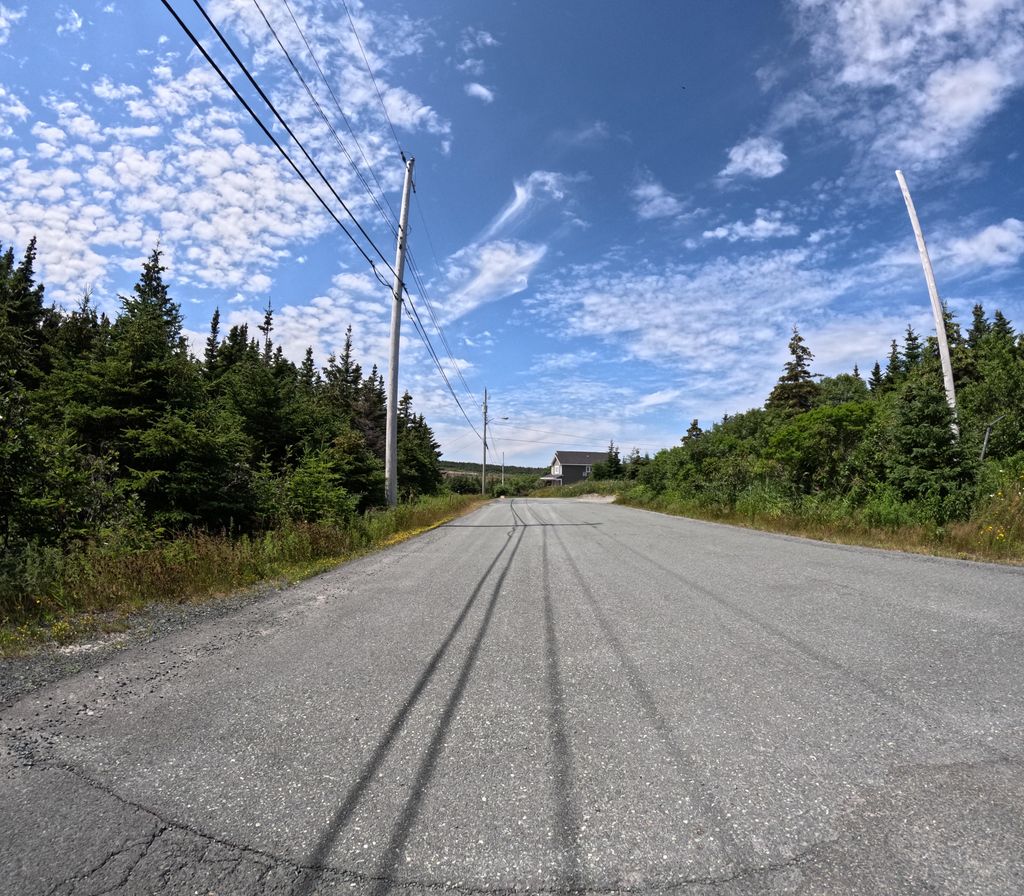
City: st_johns